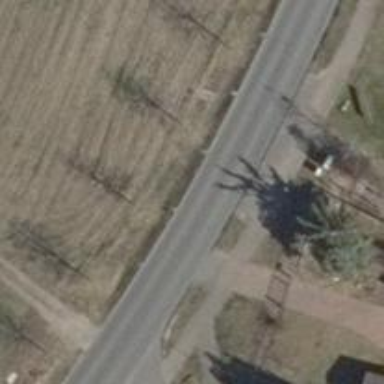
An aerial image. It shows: Unclassified road with asphalt surface. There is track for cyclists on the left side and sidewalk.